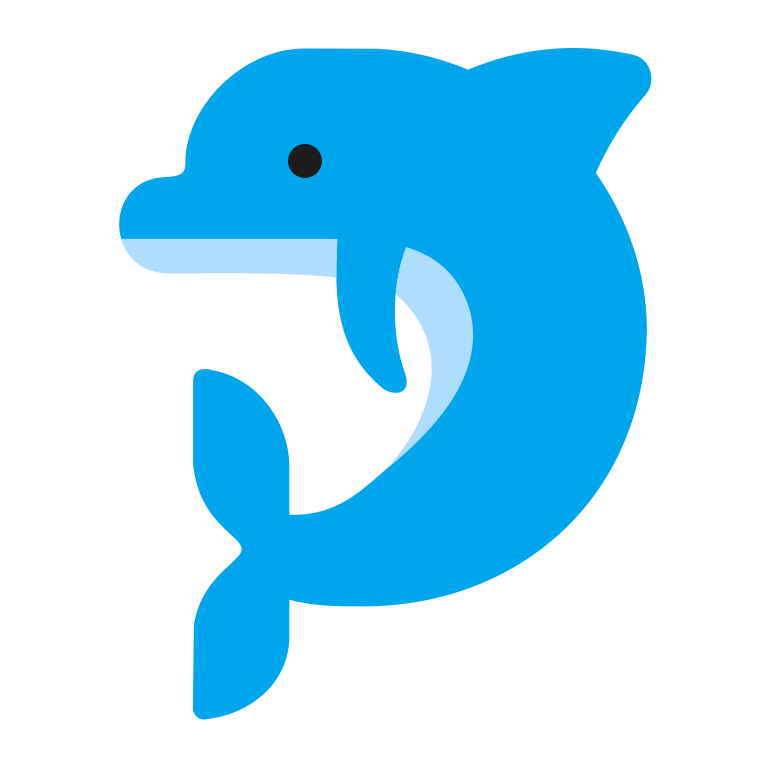
dolphin flat